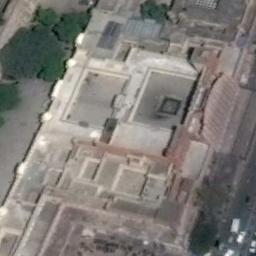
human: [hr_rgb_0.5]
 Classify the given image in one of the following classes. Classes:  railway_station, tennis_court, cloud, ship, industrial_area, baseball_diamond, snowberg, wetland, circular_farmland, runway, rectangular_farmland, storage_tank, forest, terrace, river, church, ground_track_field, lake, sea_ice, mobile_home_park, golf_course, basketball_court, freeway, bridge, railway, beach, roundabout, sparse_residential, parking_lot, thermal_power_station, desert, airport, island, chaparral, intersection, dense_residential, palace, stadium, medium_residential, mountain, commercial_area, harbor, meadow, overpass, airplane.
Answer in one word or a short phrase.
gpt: palace